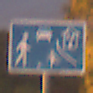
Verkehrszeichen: BeginnVerkehrsberuhigterBereich
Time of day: Night
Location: Outdoor (Suburban)
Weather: PartlyCloudy
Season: NotSpecified
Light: Artificial